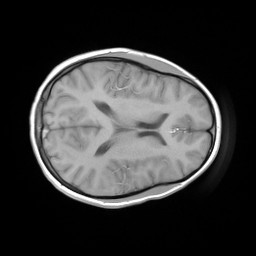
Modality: FLASH
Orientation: axial
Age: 18
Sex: female
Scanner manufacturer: siemens
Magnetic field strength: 3 T
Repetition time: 0.245 s
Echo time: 0.0026 s